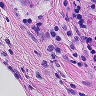
Metastatic tissue present: no